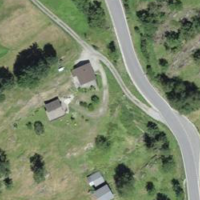
EUNIS habitat code: 24
Species observed at this site:
Ribes nigrum
Maniola jurtina